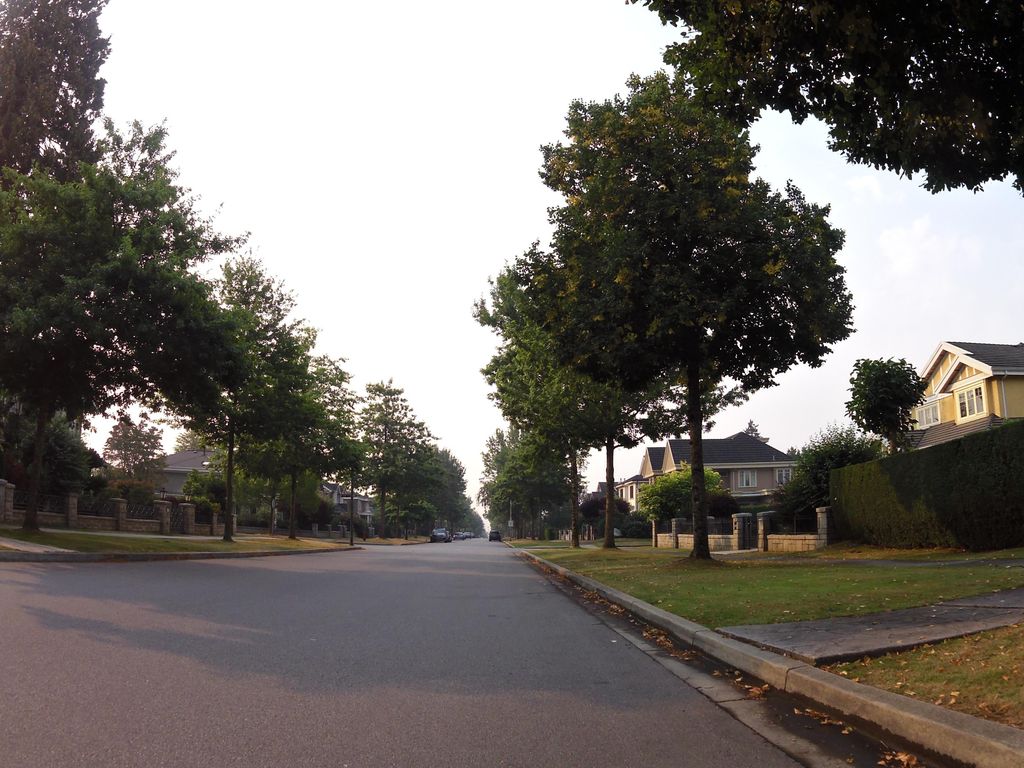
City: vancouver